Question: How to filter all names that consist of numbers and end with .jpg and/or _number.jpg?
Background info:
In SSIS 2008 I have a foreach loop that will store the filename into a variable for all jpg files. The enumorator configuration for Files is currently: '*.jpg'
This will handle all jpg files.
:
'''
3417761506233.jpg
3417761506233_1.jpg
5414233177487.jpg
5414233177487_1.jpg
5414233177487_14.jpg
'''
but not names like:
'''
abc.jpg
abc123.jpg
def.png
456.png
'''
The numbers represent EAN codes by the way.
I thought about this code:
'\d|_|.jpg'
but SSIS returns an error stating there are no files that meet the criteria eventhough the files(names) are in the folder.

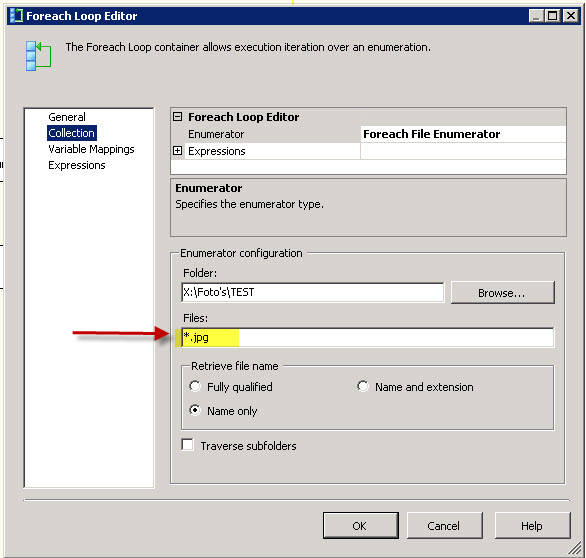
Answer: You could use a Script Task within the loop to do the regex filtering:
<URL>

Or you could use a (free) Third Party Enumerator:
<URL>